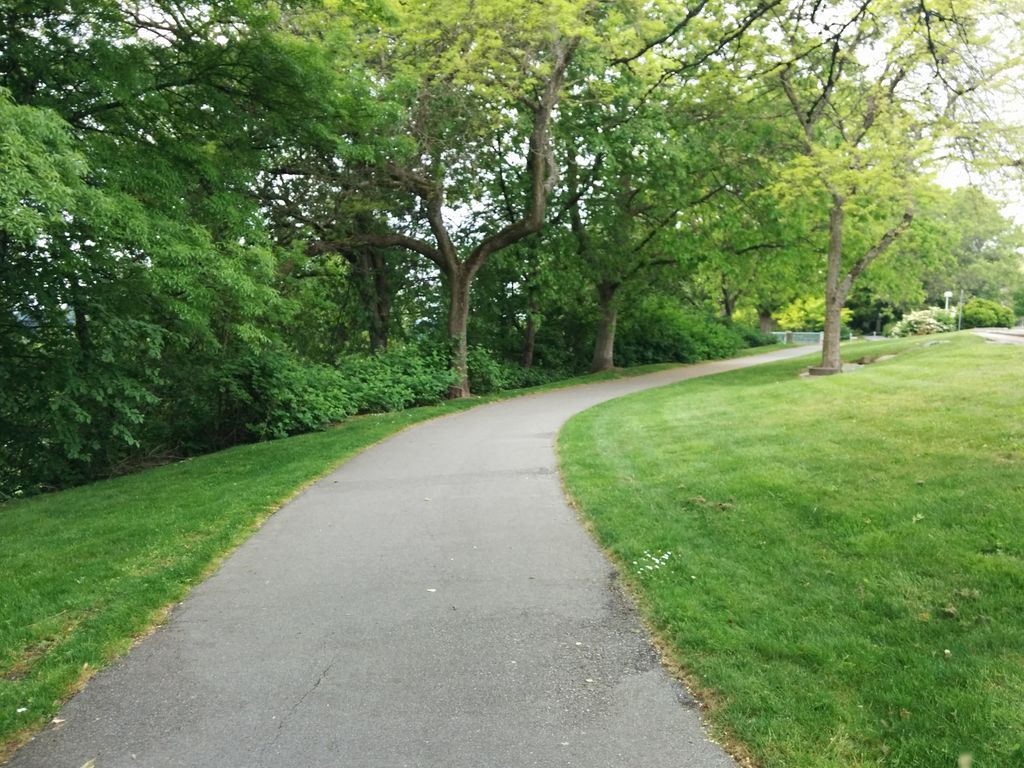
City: vancouver